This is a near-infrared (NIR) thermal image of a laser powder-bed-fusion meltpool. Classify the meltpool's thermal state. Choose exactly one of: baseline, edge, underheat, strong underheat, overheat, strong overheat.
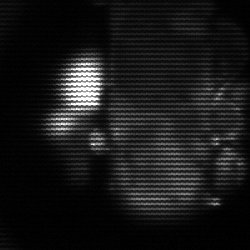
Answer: strong underheat